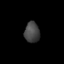
Tissue: skin
Cell type: Fibroblasts
Senescence score: 0.2276
Nuclear area (px): 306
Mean DAPI intensity: 68.657